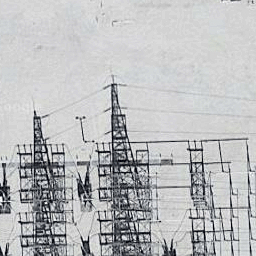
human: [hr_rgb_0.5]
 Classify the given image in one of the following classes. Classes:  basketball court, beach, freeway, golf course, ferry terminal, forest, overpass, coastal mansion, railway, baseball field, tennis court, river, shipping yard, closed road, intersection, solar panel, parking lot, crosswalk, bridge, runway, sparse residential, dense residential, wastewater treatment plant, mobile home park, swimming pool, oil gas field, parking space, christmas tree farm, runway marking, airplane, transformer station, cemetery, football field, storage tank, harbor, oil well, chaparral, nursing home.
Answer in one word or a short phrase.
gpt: transformer station